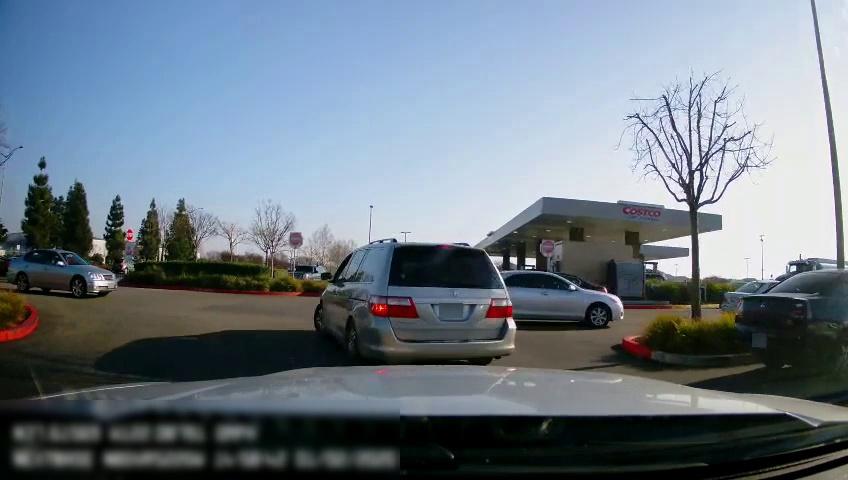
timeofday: Day
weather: Sunny
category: Drivable Space
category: Drivable Space
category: Vehicles | Truck
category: Vehicles | Car
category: Vehicles | SUV
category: Vehicles | Car
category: Vehicles | Car
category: Vehicles | Car
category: Vehicles | Car
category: Vehicles | SUV
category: Vehicles | SUV
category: Traffic | Signs
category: Traffic | Signs